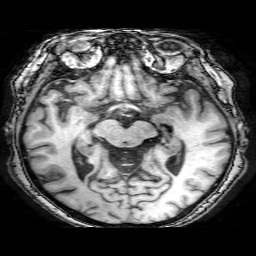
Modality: T1w
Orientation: coronal
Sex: female
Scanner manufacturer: philips
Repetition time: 0.008113 s
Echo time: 0.00371 s